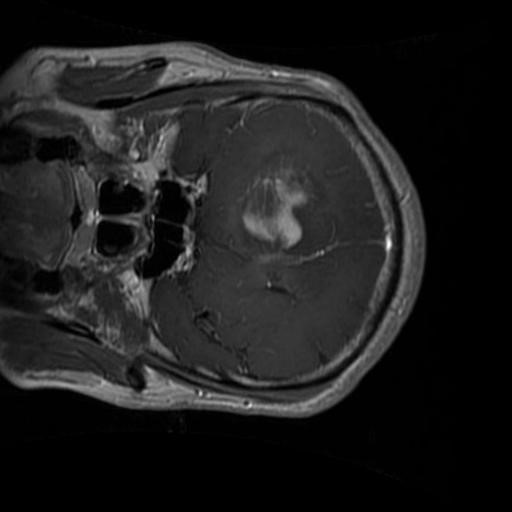
Label: brain_glioma